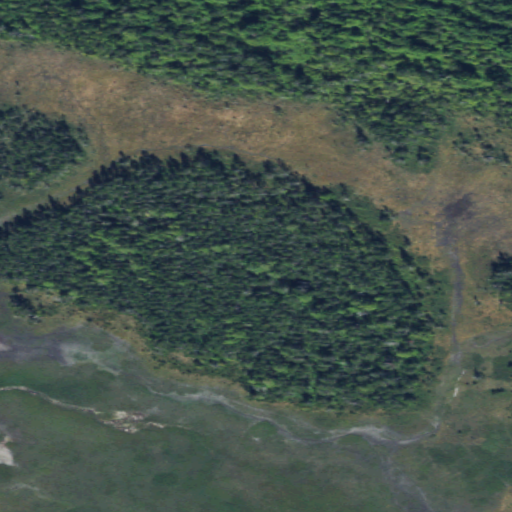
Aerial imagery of plain(s) in Washington named O'Took Prairie containing woody wetlands, herbaceous wetlands, evergreen forest, and open development